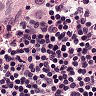
Metastatic tissue present: no